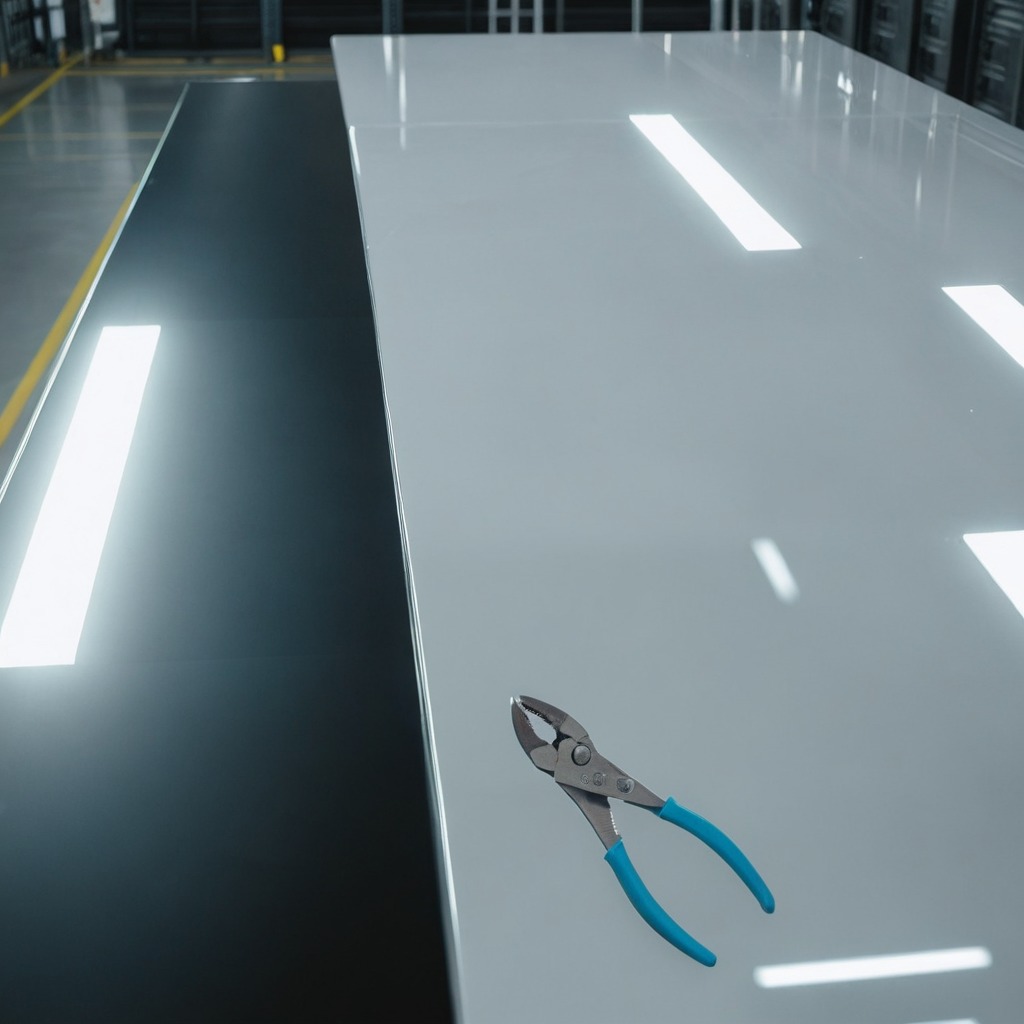
A plier is lying on the table.